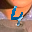
Label: 4